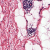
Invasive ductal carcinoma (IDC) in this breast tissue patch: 0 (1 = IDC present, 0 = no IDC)